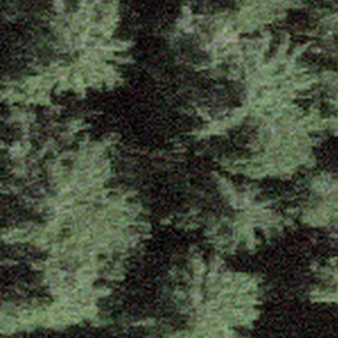
Label: other